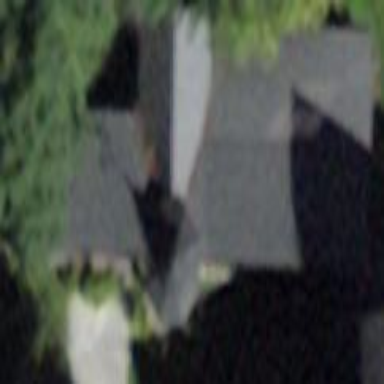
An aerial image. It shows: Building with tile roof.